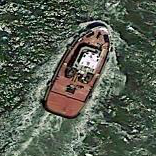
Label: civil